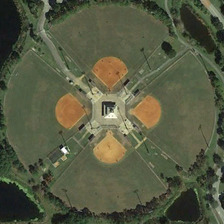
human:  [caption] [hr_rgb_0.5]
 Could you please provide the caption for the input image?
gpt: four baseball fields are surrounded by many green trees and several ponds .

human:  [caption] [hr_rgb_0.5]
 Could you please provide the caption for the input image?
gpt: four baseball fields are surrounded by many green trees and several ponds .

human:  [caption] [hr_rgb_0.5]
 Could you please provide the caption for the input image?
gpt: four baseball fields are surrounded by many green trees and several ponds .

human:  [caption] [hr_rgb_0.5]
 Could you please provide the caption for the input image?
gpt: four baseball fields are surrounded by many green trees and several ponds .

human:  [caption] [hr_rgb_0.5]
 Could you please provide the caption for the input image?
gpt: four baseball fields are surrounded by many green trees and several ponds .